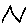
Label: zigzag